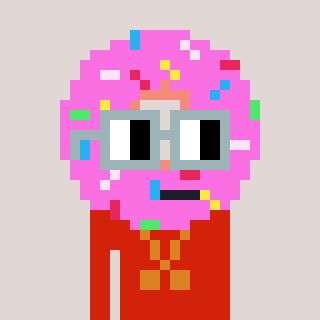
a pixel art character with square dark gray glasses, a doughnut-shaped head and a red-colored body on a warm background